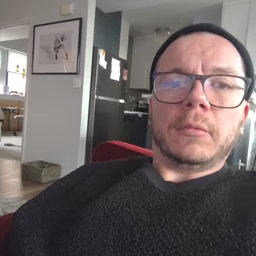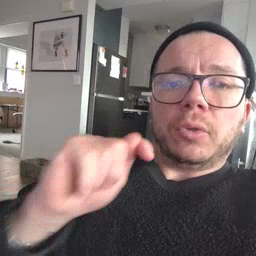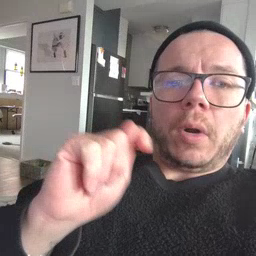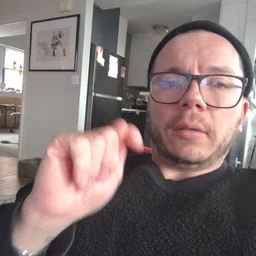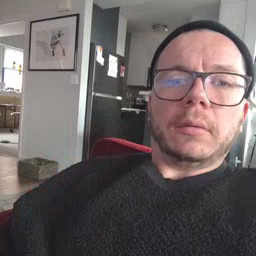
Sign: toy